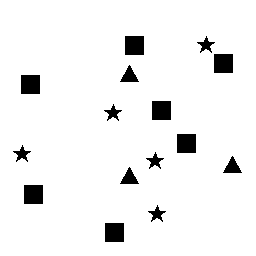
Squares: 7
Triangles: 3
Stars: 5
Total shapes: 15